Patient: sex M, age 24
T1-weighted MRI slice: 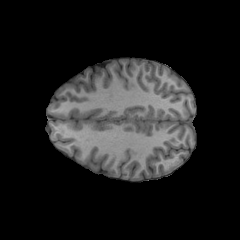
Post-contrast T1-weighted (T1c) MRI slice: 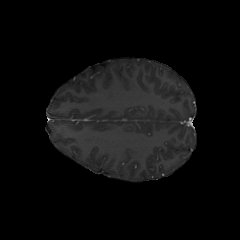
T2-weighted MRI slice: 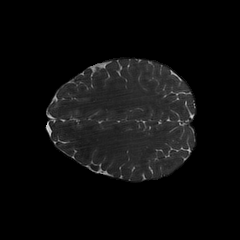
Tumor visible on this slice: no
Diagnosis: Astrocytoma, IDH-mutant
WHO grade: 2